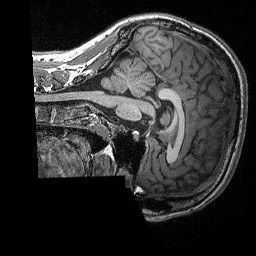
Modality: T1w
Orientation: sagittal
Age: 20
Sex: male
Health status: healthy
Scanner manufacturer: siemens
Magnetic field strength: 3 T
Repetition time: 2.3 s
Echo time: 0.00298 s